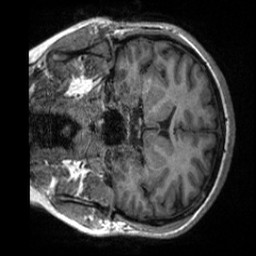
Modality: T1w
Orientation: coronal
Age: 33
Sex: female
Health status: healthy
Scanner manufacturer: siemens
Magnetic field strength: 3 T
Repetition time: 2 s
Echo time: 0.00232 s